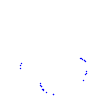
Particle: kaon